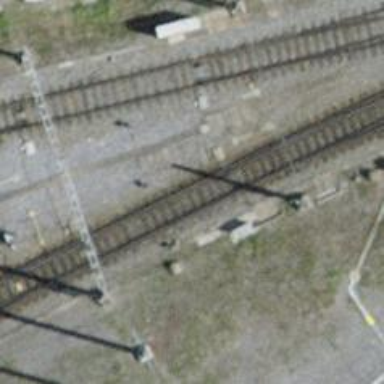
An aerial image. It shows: Railway switch.